Question: I was wondering if it were possible to extract coordinates from a static map picture like this:

Is it possible to extract the coordinates of the routes? The only idea I can come up with, other than manually getting them by hand, is by overlaying the map and extracting the exact coordinates that way.
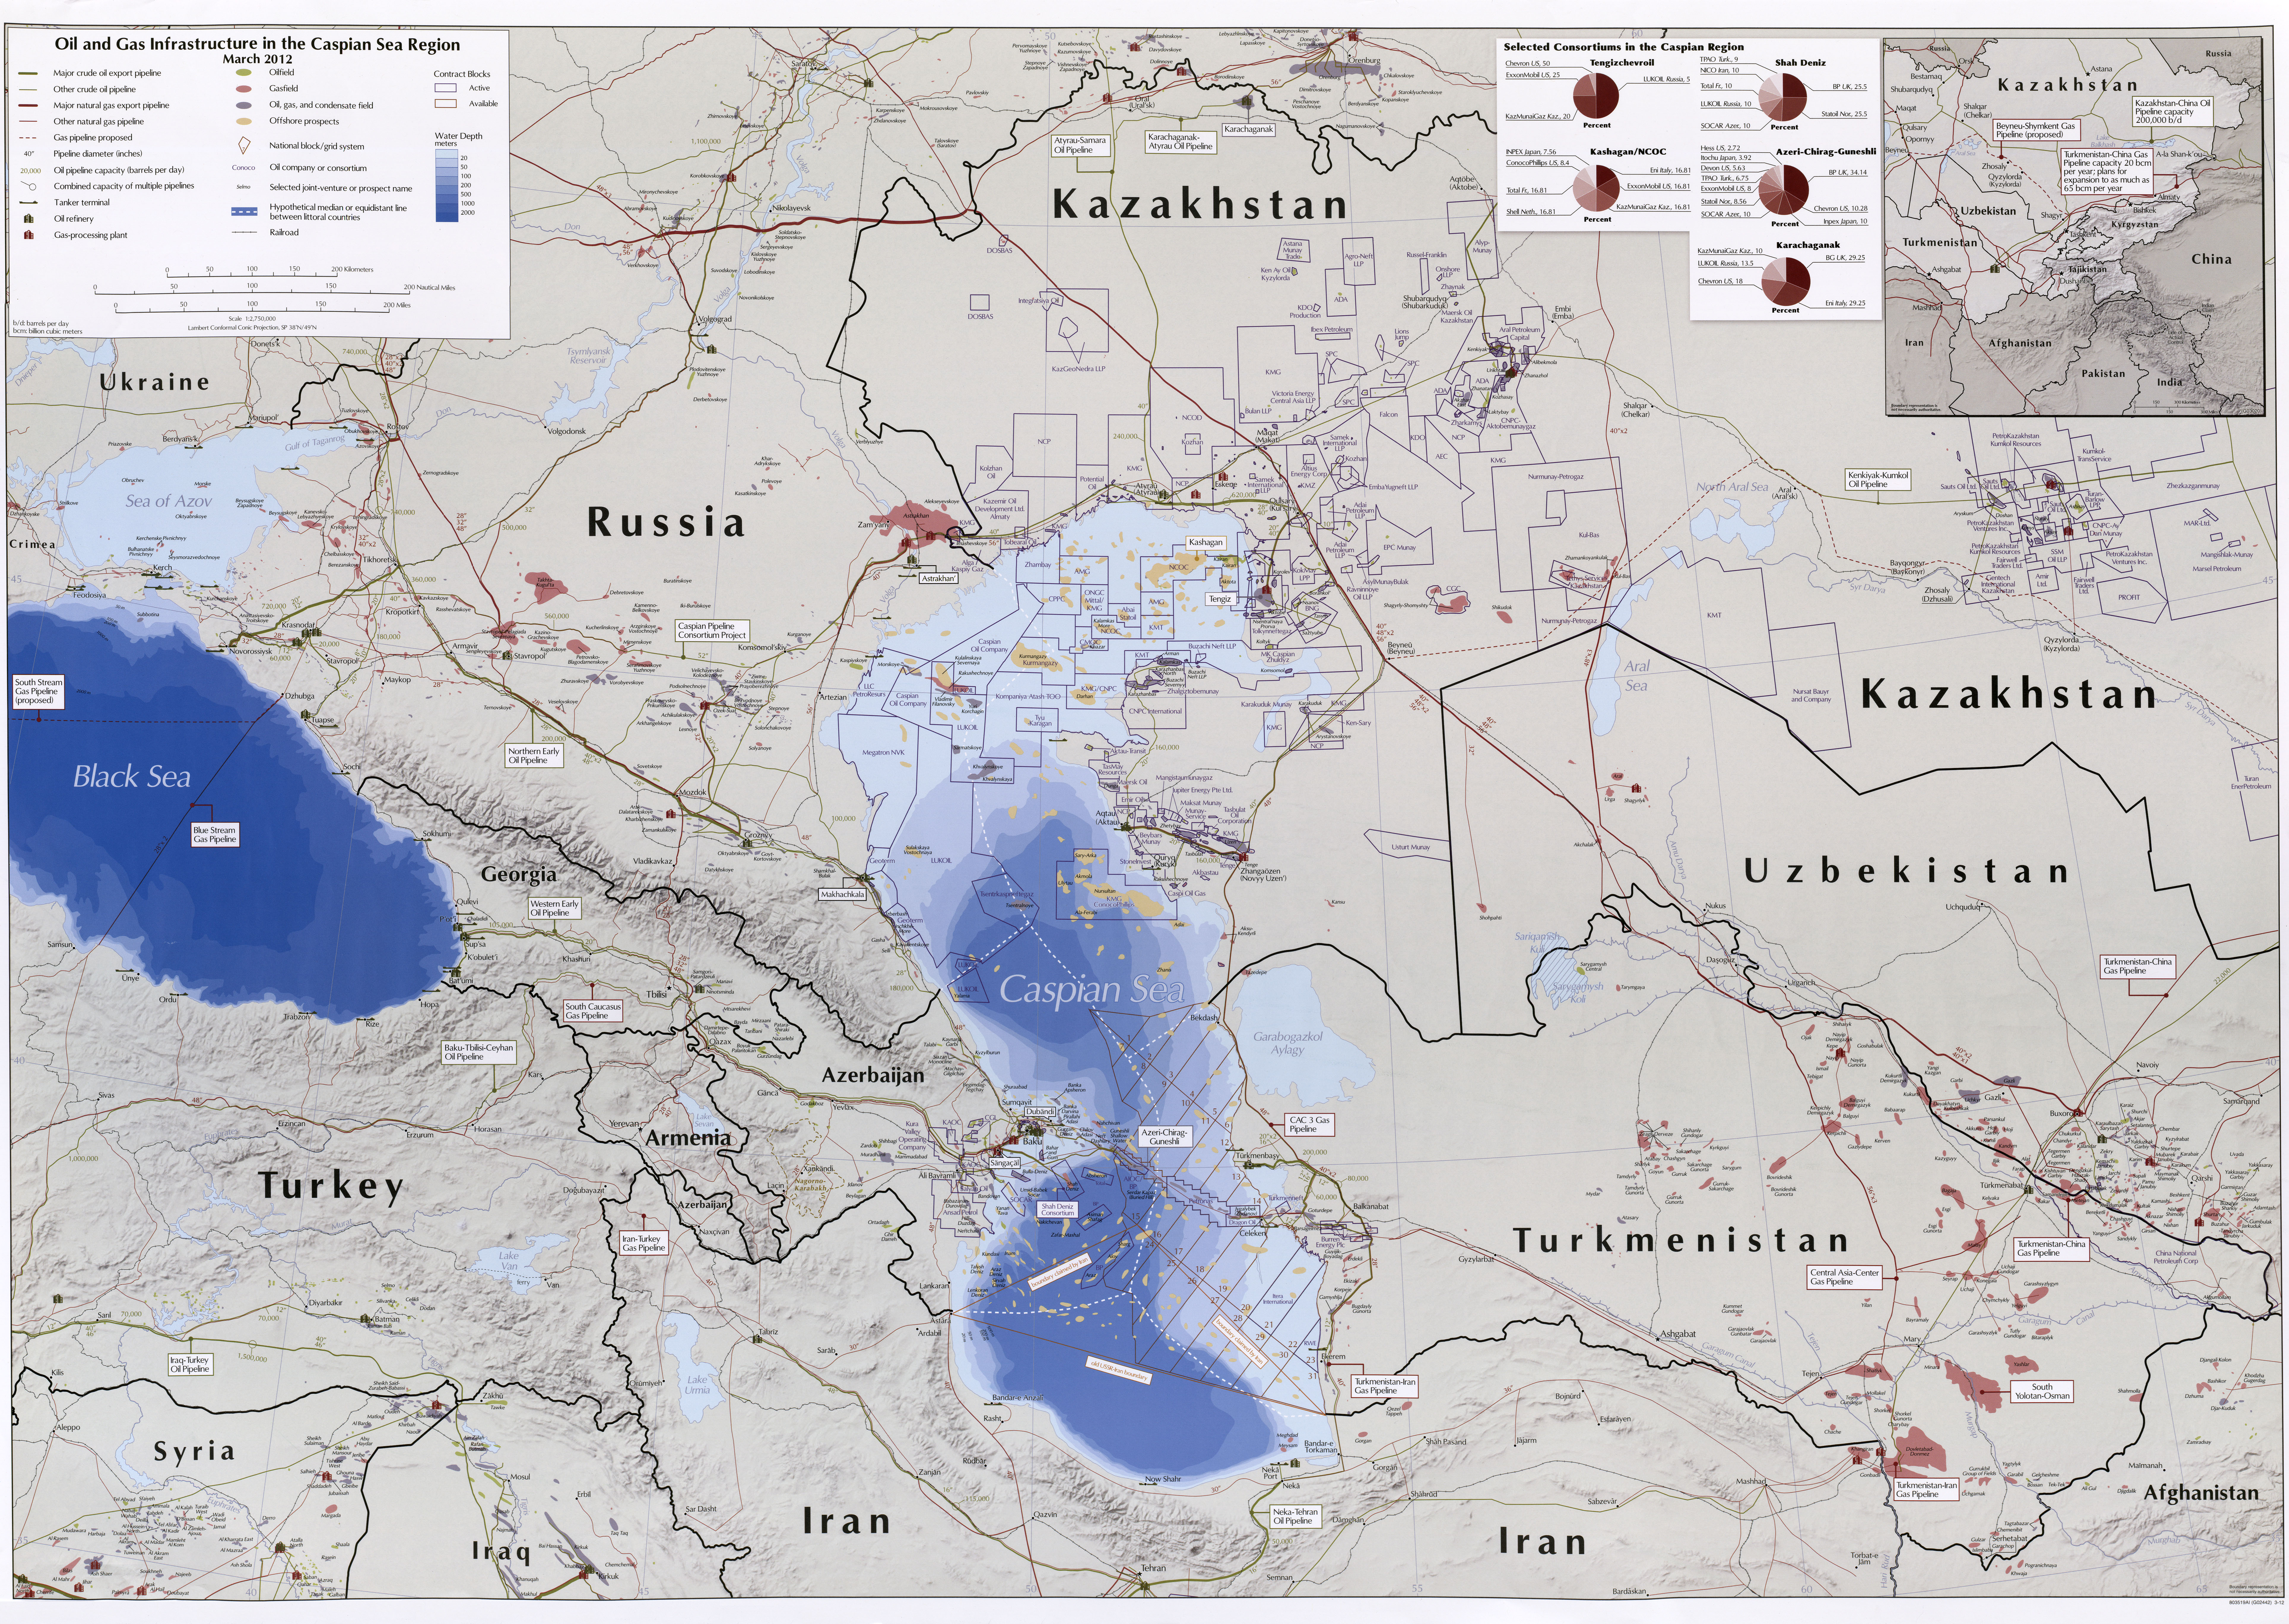
Answer: The process that you are looking for is called in a GIS context.
In order to determine the latitude/longitude coordinates of a point (or series of points in a line), you need to first establish coordinates of other known points. These are of known locations (such as a distinctive coastline, or a city). Applying these to the raster image that you have, you can then overlay it on a map in a GIS application and then query other unknown locations on the image (such as the routes) to establish their latitude/longitude.
You could attempt this in a graphics program by looking at the x/y coordinates of the route pixels and compare to a known reference point pixel; however, the math on that is going to be tedious and you also wouldn't account for the map projection. Both of those are taken care of by georeferencing.
I would note that you should consider the results you get, even in a well-referenced GIS, to be approximate. The map deals with a very large spatial area, and the routes cover long distances. But since it dates from 2012 it was presumably in a GIS application and so at least the source data is likely to be accurate :)
Additional resources:
- <URL>